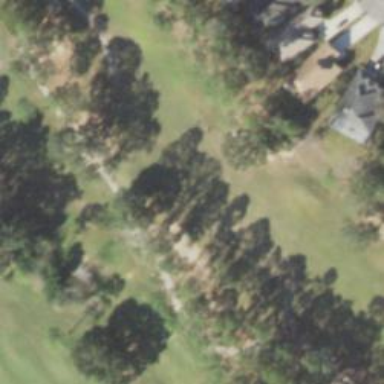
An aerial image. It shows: View of golf hole.